Aerial crown-view tile of a tropical tree (Barro Colorado Island, Panama), acquired 20250317:
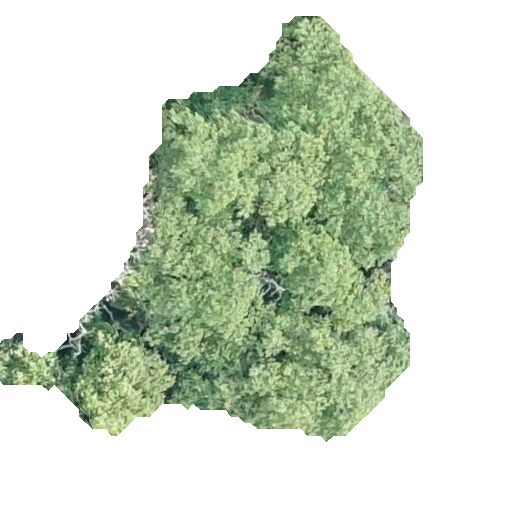
Species: Hieronyma alchorneoides
GBIF accepted scientific name: Hieronyma alchorneoides
Crown area: 151.132 m²